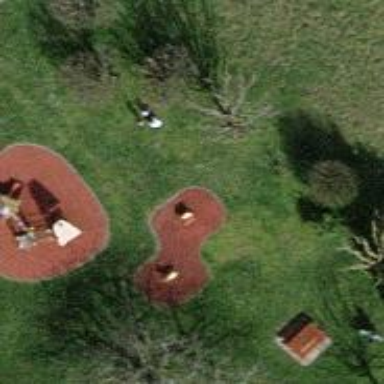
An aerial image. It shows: Springy playground.